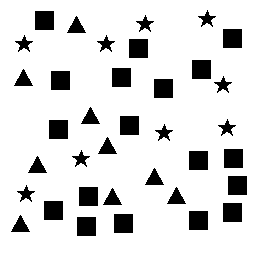
Squares: 18
Triangles: 9
Stars: 9
Total shapes: 36